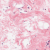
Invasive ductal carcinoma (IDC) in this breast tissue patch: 0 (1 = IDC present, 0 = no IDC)